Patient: sex F, age 71
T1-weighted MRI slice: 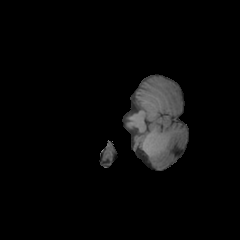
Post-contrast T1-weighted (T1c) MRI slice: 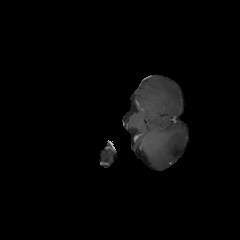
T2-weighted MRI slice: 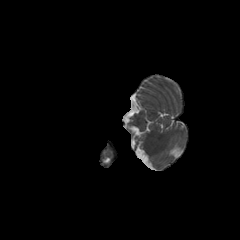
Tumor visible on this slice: no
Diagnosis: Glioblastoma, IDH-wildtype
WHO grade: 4